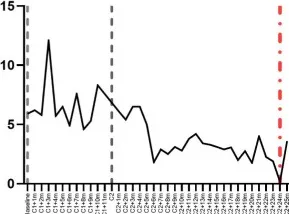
Longitudinal dynamics in the percentage of the lymphocyte subpopulations in the peripheral blood by flow cytometry during alemtuzumab treatment in the patient. Three months before, an increase in the percentage of Th1/Th17 cells was observed (E, F).
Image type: pathology (fish)